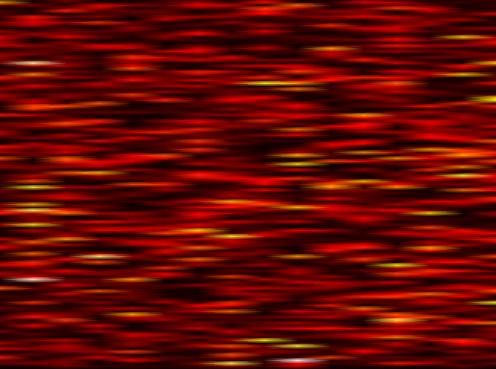
Label: OFDM